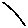
Label: line